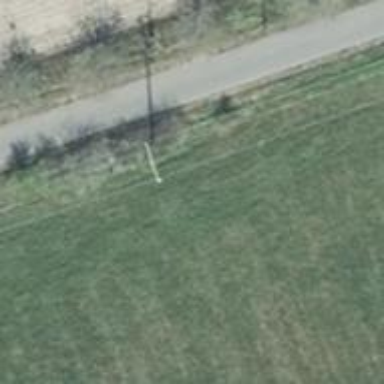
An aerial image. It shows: Power pole.